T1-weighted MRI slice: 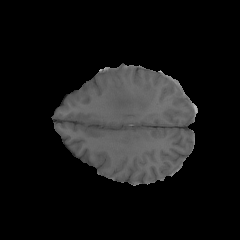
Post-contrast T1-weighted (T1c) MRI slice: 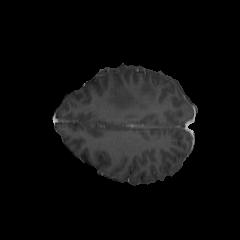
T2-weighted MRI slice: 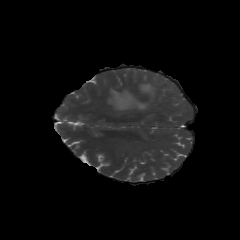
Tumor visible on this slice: yes